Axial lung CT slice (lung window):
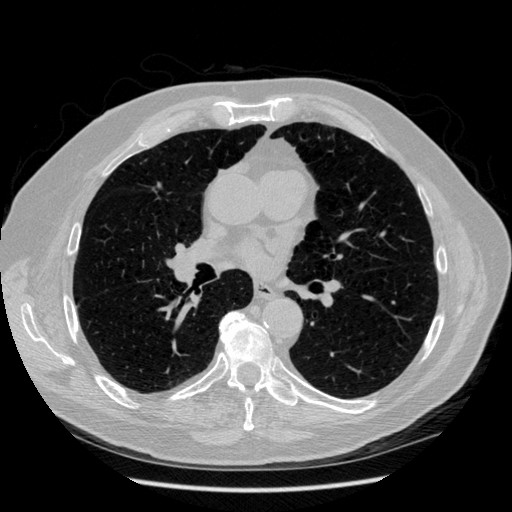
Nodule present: no